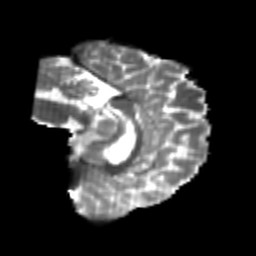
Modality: T2w
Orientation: sagittal
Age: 20
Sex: female
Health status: healthy
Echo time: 0.074 s